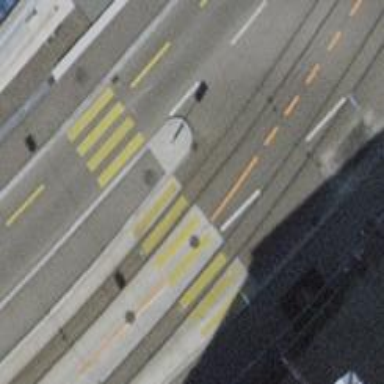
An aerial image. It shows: Asphalt footway with zebra crossing and island.